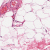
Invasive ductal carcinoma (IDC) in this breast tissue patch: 0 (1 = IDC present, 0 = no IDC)